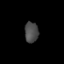
Tissue: prostate
Cell type: T cells
Senescence score: 0.295
Nuclear area (px): 276
Mean DAPI intensity: 74.808